This time-frequency spectrogram was computed from a rotor test-rig vibration snapshot; brighter regions carry more energy. Determine the machine's mechanical condition. Answer with exactly one of: normal, misalignment, unbalance, looseness.
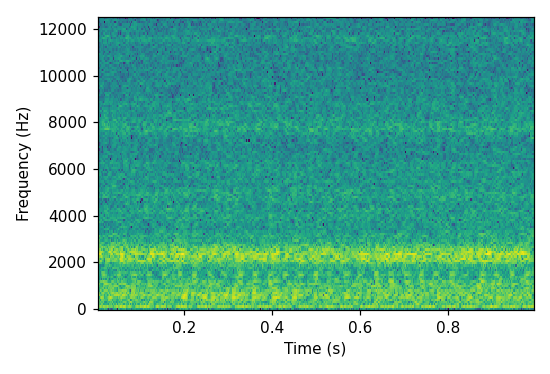
Answer: looseness